Question: Wrong date data format sent to server when update row event occurs. It goes to server as "01.01.0001 00:00:00" for all data sent. Row date data at client before sent is(I saw it by alert) "Sat May 05 2012 00:00:00 GMT+0300 (GTB Daylight Time)". Any advice?

The clientside code is:
'''
var gridSource = {
datatype: "json",
datafields: [{ name: 'KargoId' }, { name: 'Ad' }, { name: 'Soyad' },
{ name: 'YuklenmeTarihi', type: 'date' }, { name: 'Adet' }, { name: 'Fiyat'}],
url: 'BindGrid',
updaterow: function (rowid, rowdata) {
if (selectedUrunId != undefined && selectedUrunId != -1) {
rowdata.UrunId = selectedUrunId;
selectedUrunId = -1;
}
alert(rowdata.YuklenmeTarihi);
var data = $.param(rowdata);
//alert(data);
$.ajax({
dataType: 'json',
url: 'UpdateEditGrid',
data: data,
success: function (data, status, xhr) {
gridDataAdapter.dataBind();
/*if (data.Success == false)
alert(JSON.stringify(data));*/
/*if (data.Success == true && gridDataAdapter != undefined)
gridDataAdapter.dataBind();*/
},
error: function (xhr, status, error) {
alert(JSON.stringify(xhr));
}
});
}
};
var gridDataAdapter = new $.jqx.dataAdapter(gridSource, {
downloadComplete: function (data, status, xhr) { },
loadComplete: function (data) { },
loadError: function (xhr, status, error) { alert(JSON.stringify(xhr)); }
});
// initialize jqxGrid
$("#jqxgrid").jqxGrid(
{
width: 670,
source: gridDataAdapter,
editable: true,
theme: theme,
selectionmode: 'singlecell',
columns: [
{ text: '#', datafield: 'KargoId', width: 40 },
{ text: 'Ad', columntype: 'textbox', datafield: 'Ad', width: 90 },
{ text: 'Soyad', datafield: 'Soyad', columntype: 'textbox', width: 90 },
{ text: 'YuklenmeTarihi', datafield: 'YuklenmeTarihi', columntype: 'datetimeinput', width: 90, cellsalign: 'right', cellsformat: 'd',
validation: function (cell, value) {
var year = value.getFullYear();
if (year >= 2013) {
return { result: false, message: "Yukleme zamani 1/1/2013 tarihinden once olmali!" };
}
return true;
}
},
{ text: 'Adet', datafield: 'Adet', width: 70, cellsalign: 'right', columntype: 'numberinput',
validation: function (cell, value) {
if (value < 1 || value > 15) {
return { result: false, message: "Adet 1-15 araliginda olmali!" };
}
return true;
},
initeditor: function (row, cellvalue, editor) {
editor.jqxNumberInput({ decimalDigits: 0, digits: 3 });
}
},
{ text: 'Fiyat', datafield: 'Fiyat', width: 65, cellsalign: 'right', cellsformat: 'c2', columntype: 'numberinput',
validation: function (cell, value) {
if (value < 0 || value > 15) {
return { result: false, message: "Fiyat 0-15 araliginda olmali!" };
}
return true;
},
initeditor: function (row, cellvalue, editor) {
editor.jqxNumberInput({ digits: 3 });
}
}
]
});
'''
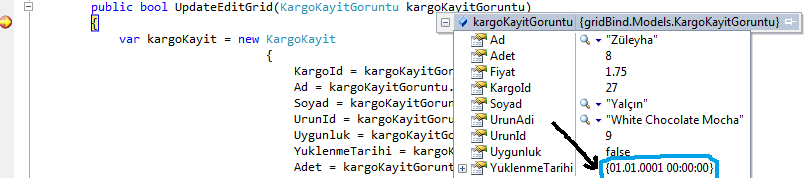
Answer: In updaterow function, before data definition(var data = $.param(rowdata);) I changed date data like :
'''
var dateToChange = JSON.stringify(rowdata.YuklenmeTarihi);
rowdata.YuklenmeTarihi = dateToChange.replace(/"/g, '');
'''
Then it worked. 'replace(/"/g, '')' trims all double quotes if you wonder.